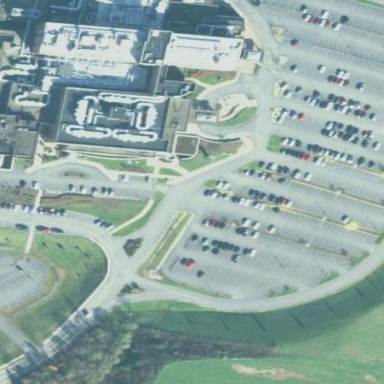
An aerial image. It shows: Hospital building.